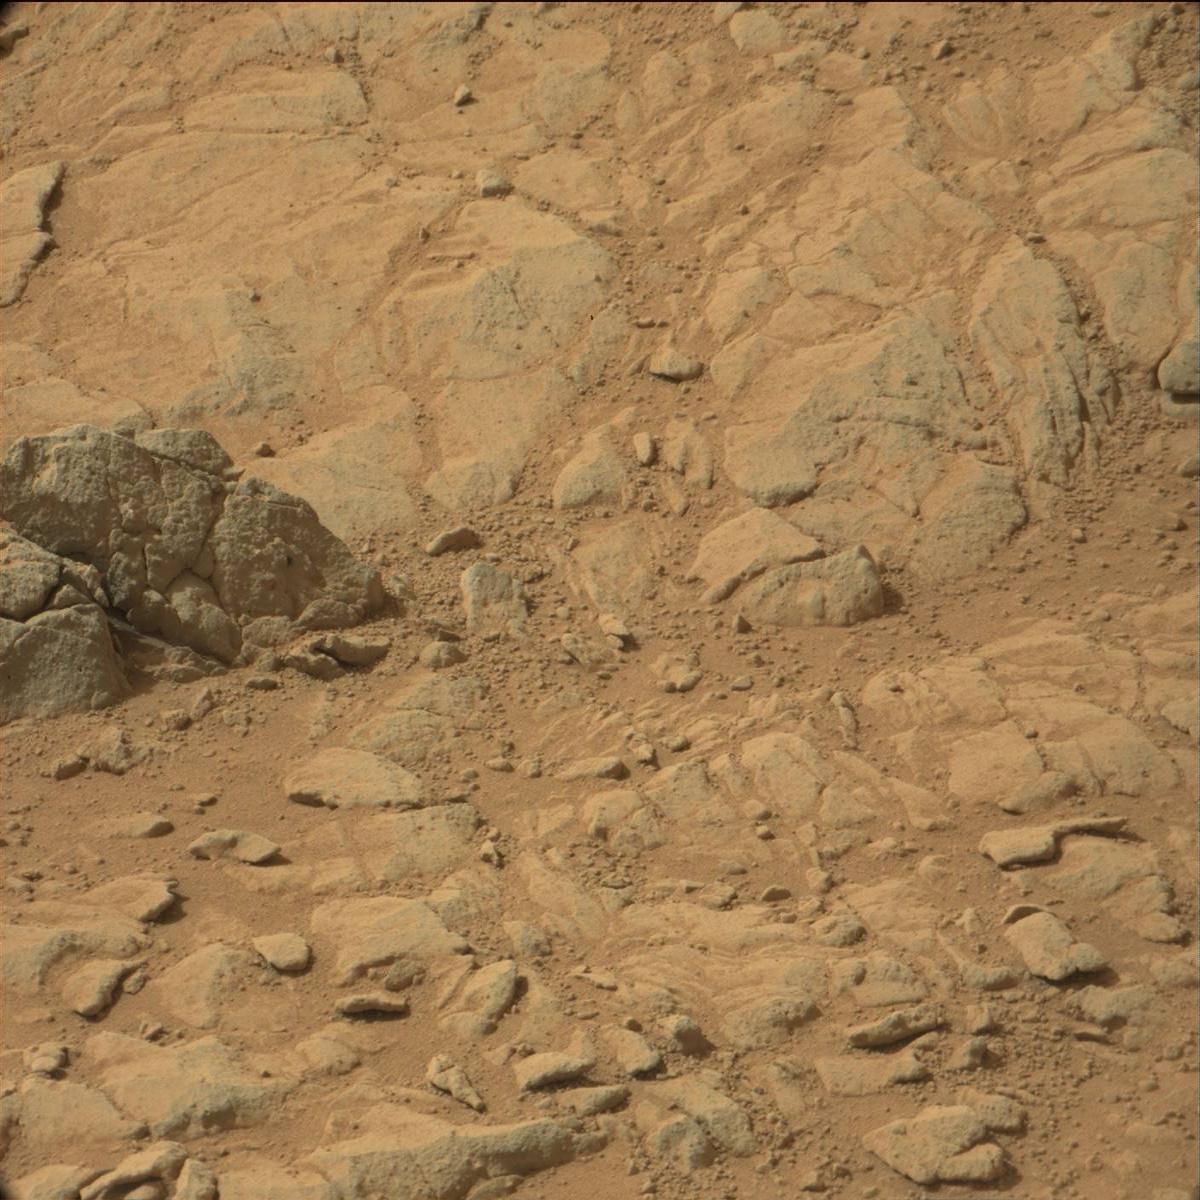
Terrain classes present: Bedrock, Rock, Sand / Soil